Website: crate-barrel
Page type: delivery-shipping
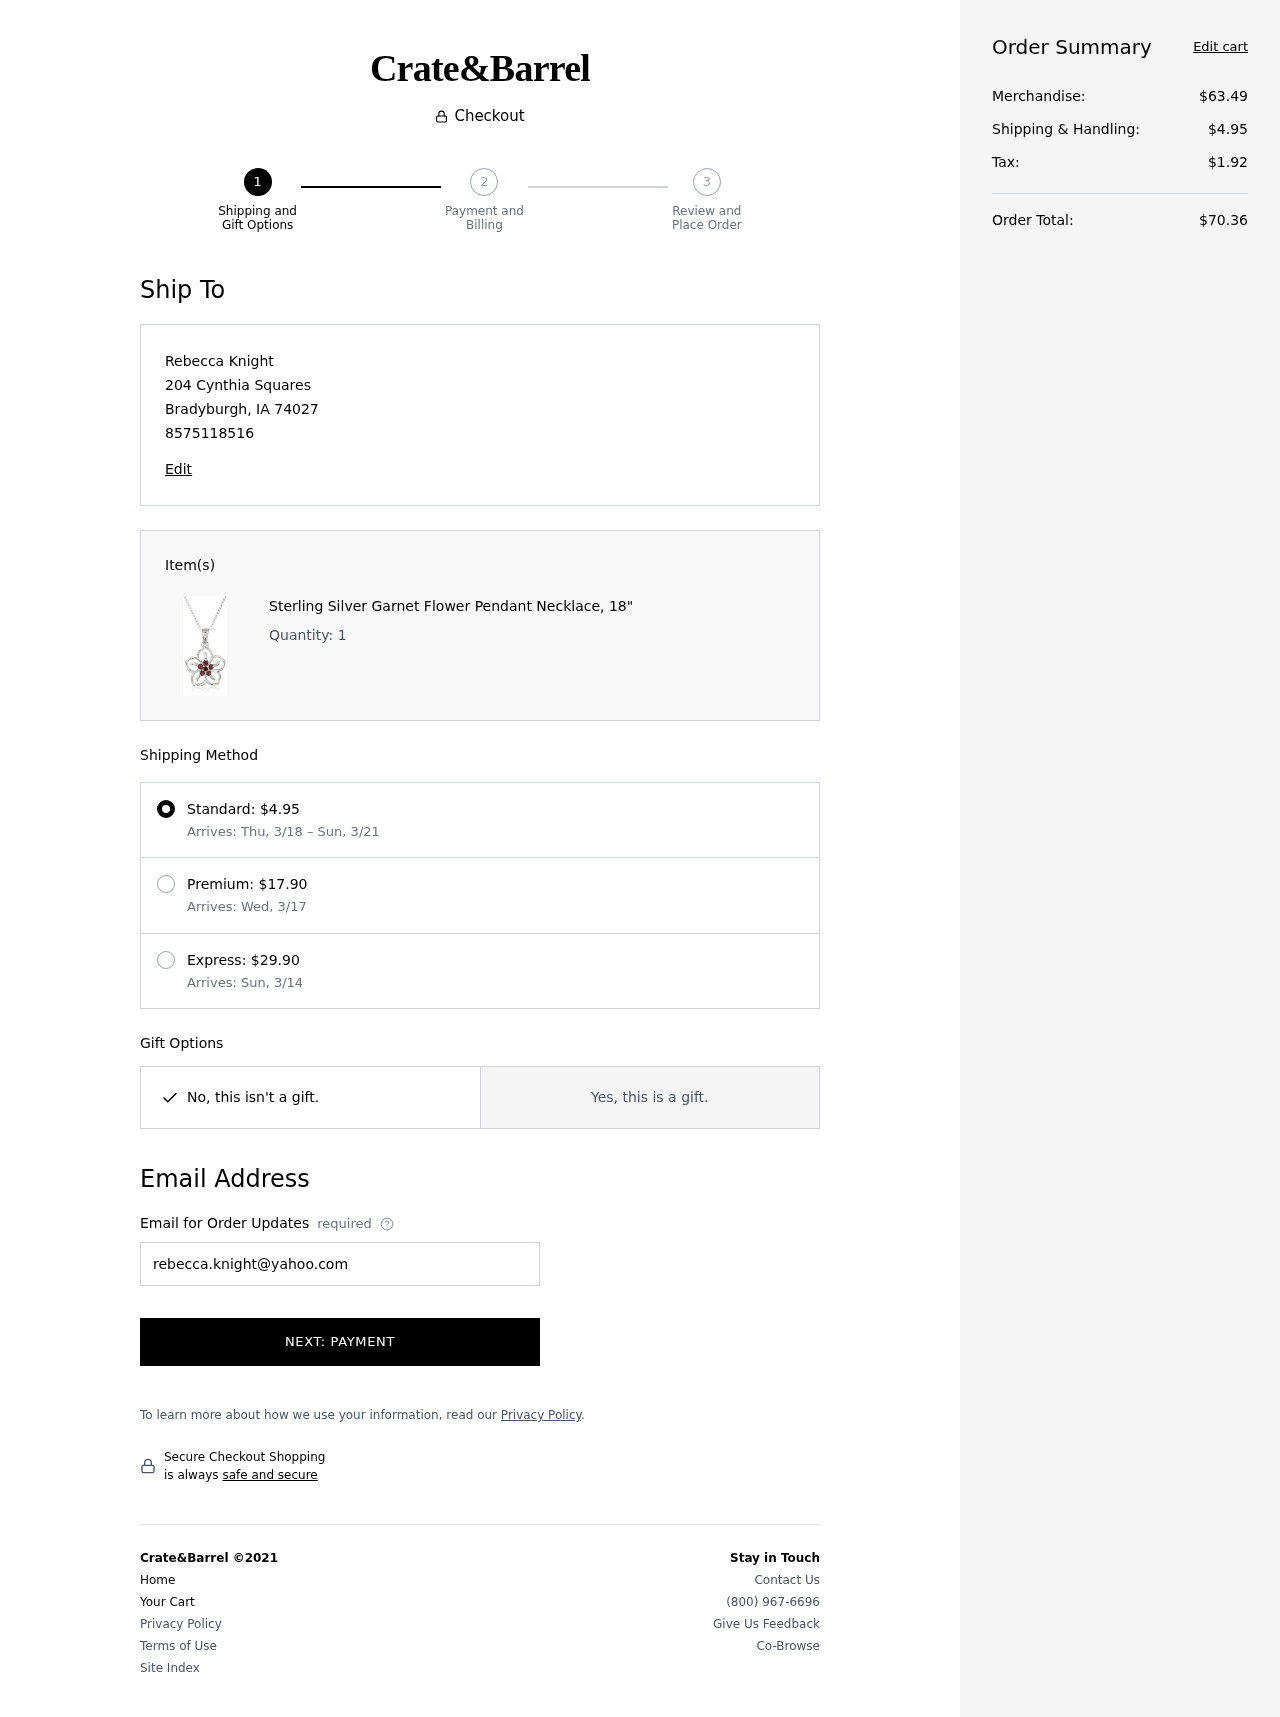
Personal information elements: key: PII_CITY
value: Bradyburgh
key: PII_EMAIL
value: rebecca.knight@yahoo.com
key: PII_FULLNAME
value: Rebecca Knight
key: PII_PHONE
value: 8575118516
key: PII_POSTCODE
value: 74027
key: PII_STATE_ABBR
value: IA
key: PII_STREET
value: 204 Cynthia Squares
Product elements: key: PRODUCT1_NAME
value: Sterling Silver Garnet Flower Pendant Necklace, 18"
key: PRODUCT1_QUANTITY
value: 1
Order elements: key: ORDER_SHIPPING_COST
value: $4.95
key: ORDER_SHIPPING_DATE
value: Thu, 3/18
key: ORDER_DELIVERY_DATE
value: Sun, 3/21
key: ORDER_SHIPPING_COST2
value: $17.90
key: ORDER_DELIVERY_DATE2
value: Arrives: Wed, 3/17
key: ORDER_SHIPPING_COST3
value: $29.90
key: ORDER_DELIVERY_DATE3
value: Arrives: Sun, 3/14
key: ORDER_SUBTOTAL
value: $63.49
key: ORDER_TAX
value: $1.92
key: ORDER_TOTAL
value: $70.36